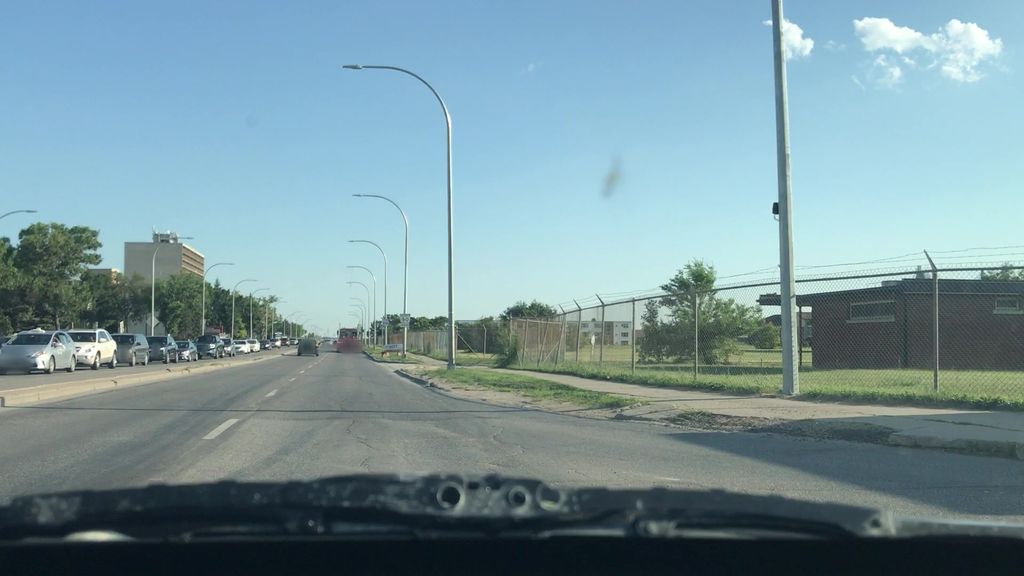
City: winnipeg